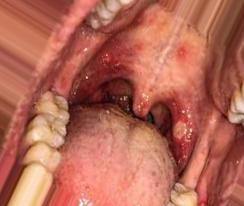
Condition: Mouth Ulcer